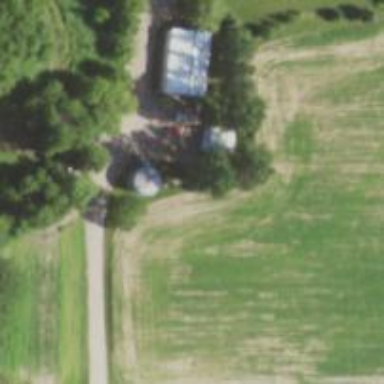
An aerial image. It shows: Silo.